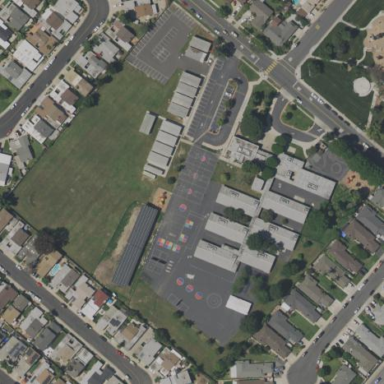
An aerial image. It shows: School.